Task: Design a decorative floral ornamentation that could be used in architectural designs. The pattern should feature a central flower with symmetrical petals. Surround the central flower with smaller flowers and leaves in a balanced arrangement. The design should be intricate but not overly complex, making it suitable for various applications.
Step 1130:
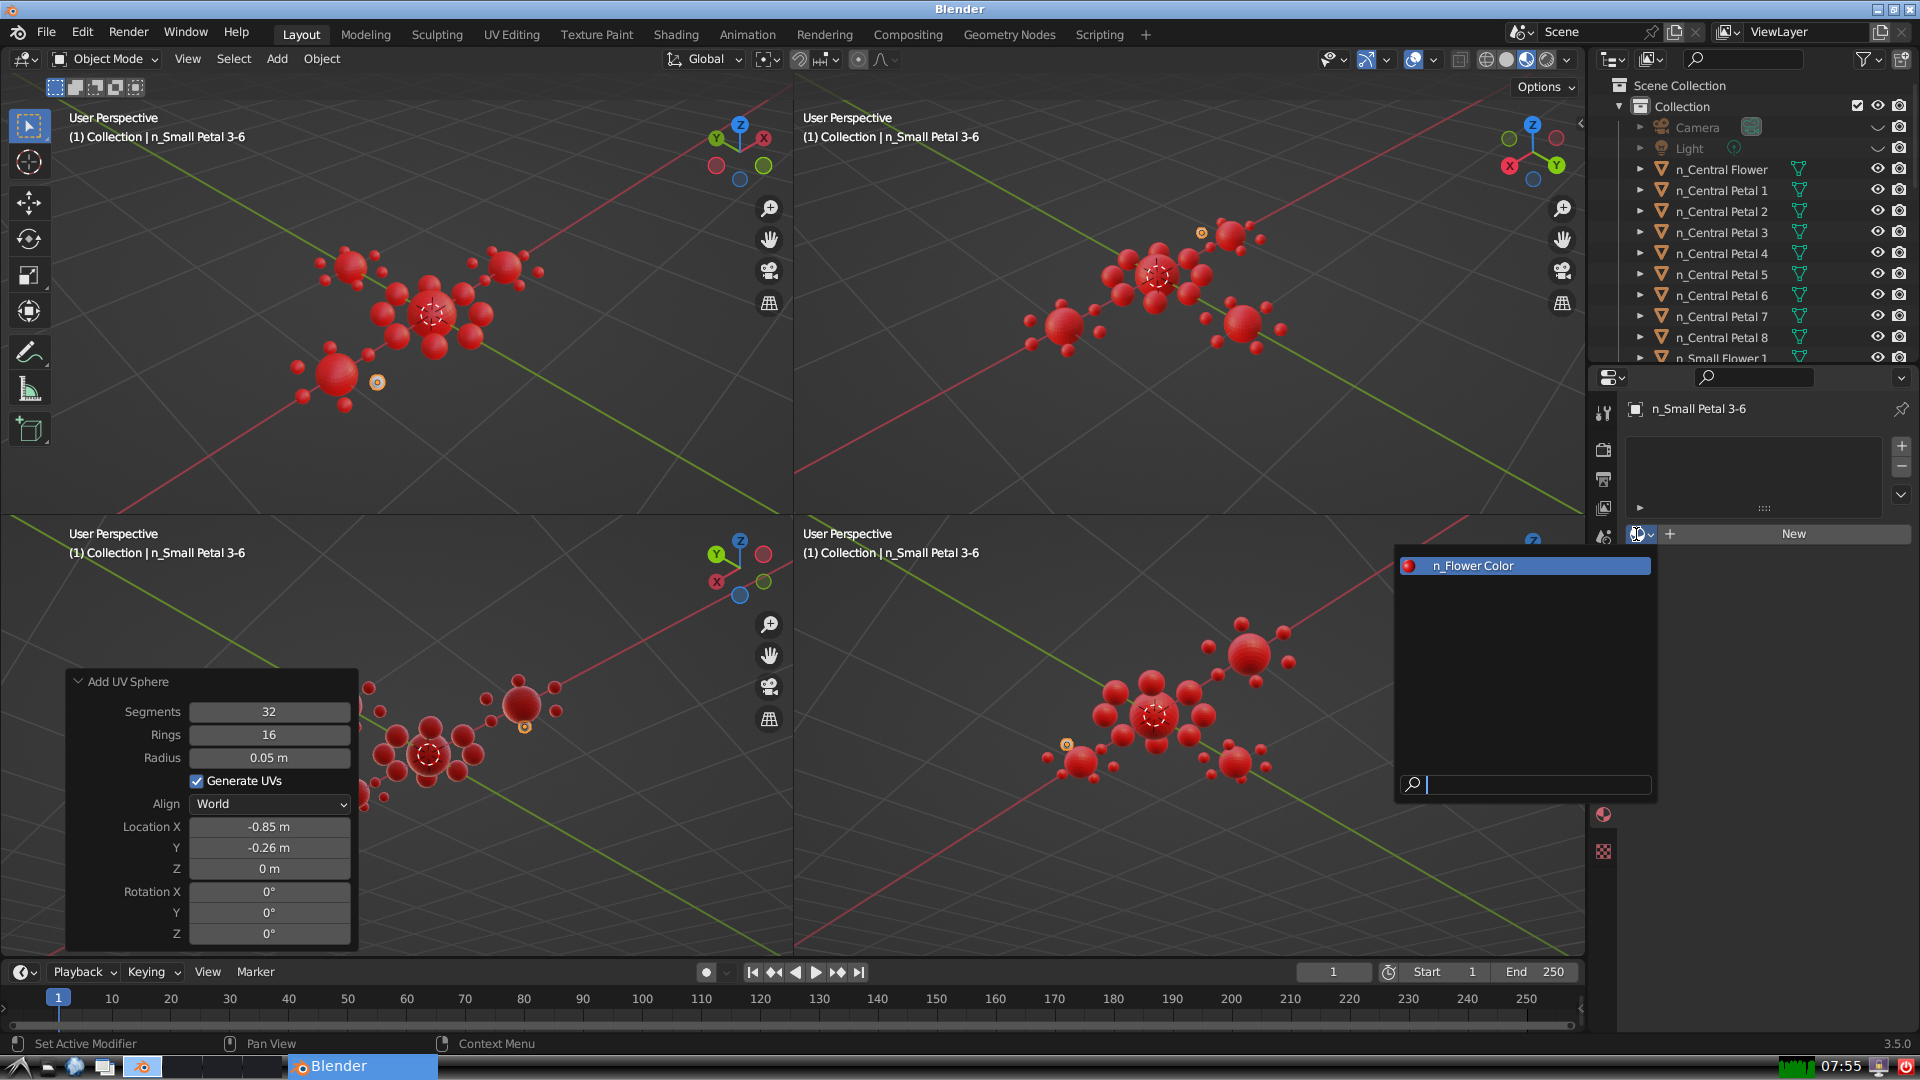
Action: input_text: n_Flower Color